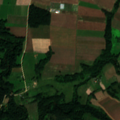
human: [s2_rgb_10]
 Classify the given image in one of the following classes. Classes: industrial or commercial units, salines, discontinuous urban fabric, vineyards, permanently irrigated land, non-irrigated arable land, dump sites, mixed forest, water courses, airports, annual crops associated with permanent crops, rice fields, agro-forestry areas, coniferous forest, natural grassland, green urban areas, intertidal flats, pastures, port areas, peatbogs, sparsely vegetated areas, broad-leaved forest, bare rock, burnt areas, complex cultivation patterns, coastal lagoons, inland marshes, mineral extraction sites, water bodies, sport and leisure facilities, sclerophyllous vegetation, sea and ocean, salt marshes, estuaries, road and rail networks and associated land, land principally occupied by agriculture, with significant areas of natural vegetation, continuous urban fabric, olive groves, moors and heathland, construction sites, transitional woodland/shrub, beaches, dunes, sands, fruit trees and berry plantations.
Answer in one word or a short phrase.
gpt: non-irrigated arable land, complex cultivation patterns, land principally occupied by agriculture, with significant areas of natural vegetation, mixed forest